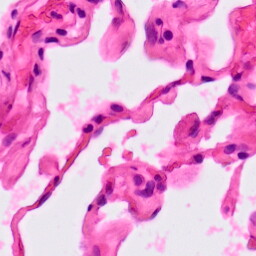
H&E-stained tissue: Lung